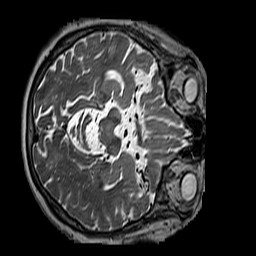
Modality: T2w
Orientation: axial
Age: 65
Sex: female
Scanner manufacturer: siemens
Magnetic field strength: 3 T
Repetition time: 3.2 s
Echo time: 0.212 s